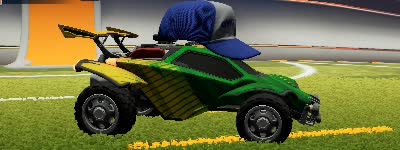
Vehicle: octane